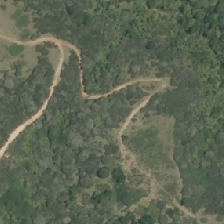
Land cover: grose_broom